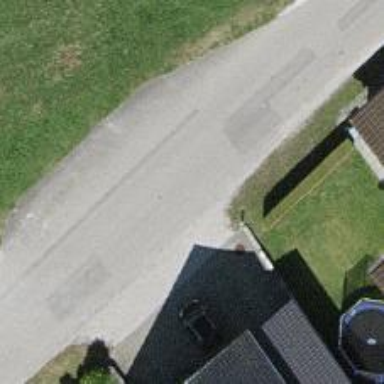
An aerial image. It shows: Passing place on the road.